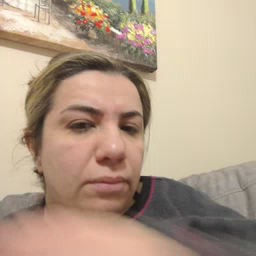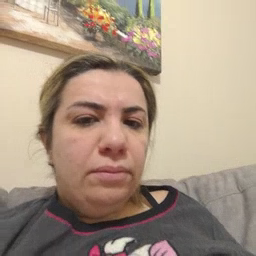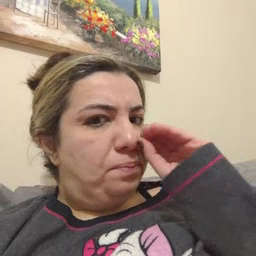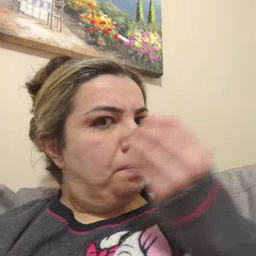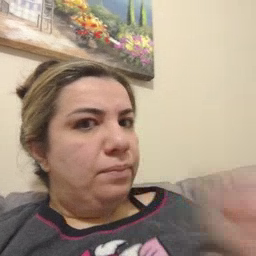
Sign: flower